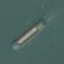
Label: civil